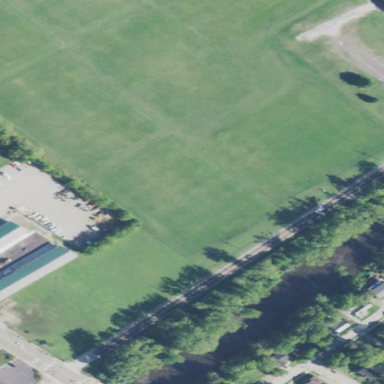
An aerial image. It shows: Soccer pitch for leisureland activities.